Question: In my case, jQuery is not working. I don't know where I am wrong. It can be confliction with some other js files but not sure. See below screenshot.

In this screen shot you are seeing google custom search box which is ajax based. My problem is when i click on search box then bottom Premium sales jobs contaner should be hidden. For this i have used this jQuery code :
'''
$(document).ready(function(){
$(".gsc-search-button").click(function(){
$("#container_table").hide();
});
)};
'''
I have included jQuery library with correct path. I have also used 'alert()' after 'document.ready' to check it is working or not..But its not working.
'''
.gsc-search-button is the class of search button.
#container_table is the id of that table which I want to hide.
'''
The search data will be load into like div which is initially look like this :
'<div id="cse">Loading</div>' and after search 'iframe' placed into this div and replaced Loading String.
I have also tried below javascript code :
'''
if(document.getElementById('cse').innerHTML != "Loading") {
document.getElementById('#container_table').style.display = "none";
}
'''
But it's not working.
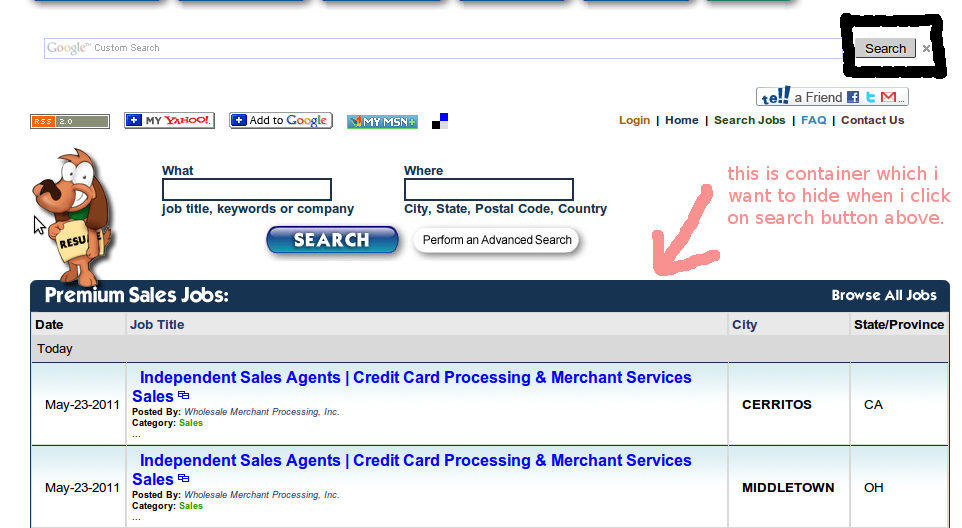
Answer: You're confusing the CSS style selectors in jQuery with the ID in the following code:
'''
document.getElementById('#container_table')
'''
It might work if you remove the '#' symbol:
'''
document.getElementById('container_table')
'''
But another way that would clear the element with "cse" identity would be
'''
$('#cse').text('')
'''